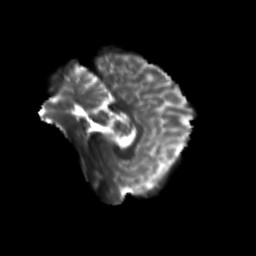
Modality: T2w
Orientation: sagittal
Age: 25
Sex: female
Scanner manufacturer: siemens
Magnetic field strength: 3 T
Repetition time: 3.5 s
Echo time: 0.113 s